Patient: sex M, age 64
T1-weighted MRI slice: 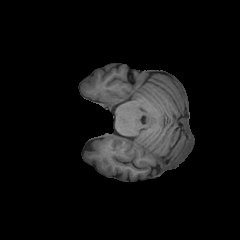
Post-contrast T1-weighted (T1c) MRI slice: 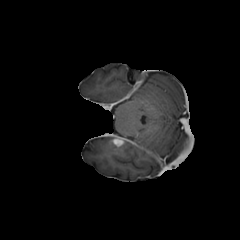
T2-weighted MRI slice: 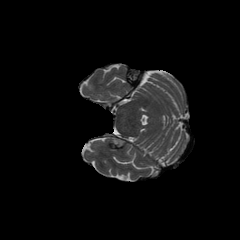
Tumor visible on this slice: yes
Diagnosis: Astrocytoma, IDH-wildtype
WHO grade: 3